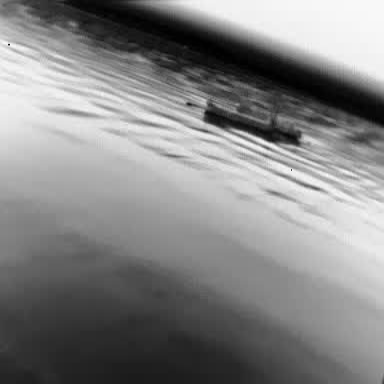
There are two objects shown in the infrared image, including a liner, and a container_ship.